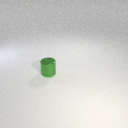
small green metal cylinder